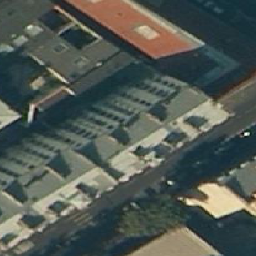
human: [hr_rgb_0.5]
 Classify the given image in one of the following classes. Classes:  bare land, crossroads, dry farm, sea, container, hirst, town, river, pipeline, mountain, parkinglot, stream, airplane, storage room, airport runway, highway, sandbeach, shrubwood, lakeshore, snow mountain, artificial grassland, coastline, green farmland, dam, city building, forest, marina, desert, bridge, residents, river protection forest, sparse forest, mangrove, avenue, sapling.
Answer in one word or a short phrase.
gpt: city building